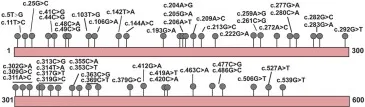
Schematic diagrams of mutations in HLA alleles (HLA-B*15:02 and HLA-B*13:01), and amino acid changes compared to the reference.
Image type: pathology (pas)